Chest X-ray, PA view. Patient: 63 years old, sex M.
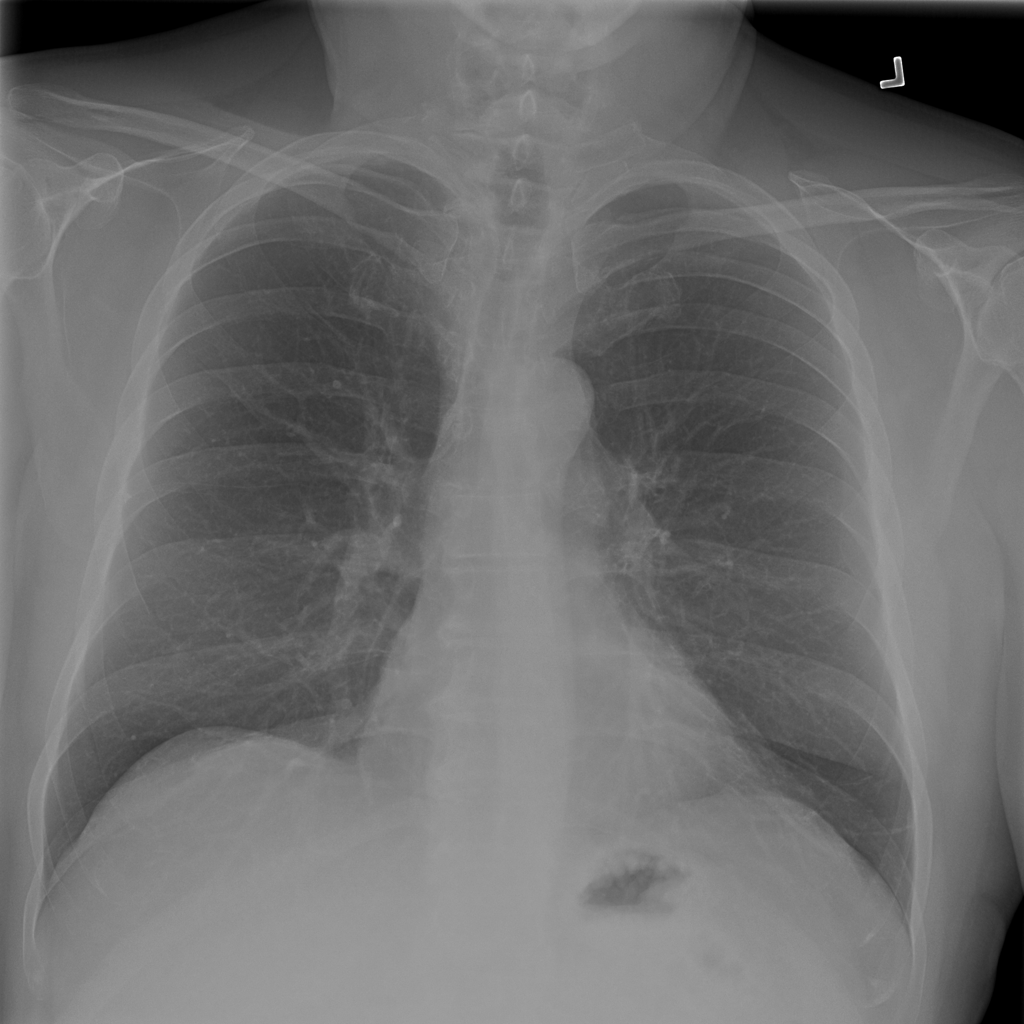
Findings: Atelectasis